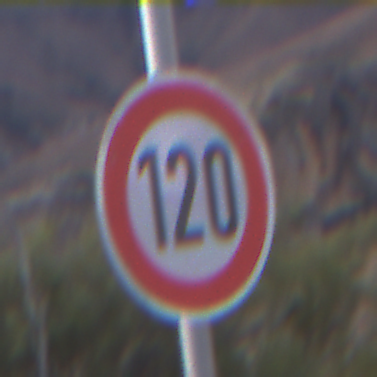
Verkehrszeichen: Geschwindigkeit120
Umgebung: Outdoor, Nature
Tageszeit: Dusk
Wetter: Clear
Licht: Natural
Jahreszeit: NotSpecified
Kontrast: LowContrast